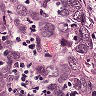
Metastatic tissue present: yes